Question: I have successfully implemented <URL> slide navigation library. I can slide the main viewport in and out to reveal and hide the navigation on the left of the viewport.
However, I'm unable to find a way of hiding and showing the navigation via button click. How can I tie in my existing slide navigation into a button click action?
My attempt to add a customized bar to Main.js was a matter of extending TitleBar in a class called CustomBar. I then used it via xtype in Main.js. The code below shows my Main.js code with configuration for the Slide Navigation library:
'''
Ext.define('RT.view.Main', {
extend: 'Ext.ux.slidenavigation.View',
xtype: 'main',
requires: [
'Ext.TitleBar',
// 'Ext.Video'
],
config: {
fullscreen: true,
// slideSelector: 'x-toolbar',
slideSelector: '',
containerSlideDelay: 10,
selectSlideDuration: 200,
itemMask: true,
/*slideButtonDefaults: {
selector: 'toolbar'
},*/
listPosition: 'left',
list: {
maxDrag: 300,
width: 200,
items: [
{
xtype: 'toolbar',
docked: 'top',
ui: 'light',
title: {
title: 'Menu',
centered: false,
width: 200,
left: 0,
},
items: [{
docked: 'top',
xtype: 'searchfield',
placeHolder: 'search',
width: 180
}]
}
]
},
slideButton: true,
slideButton: {
selector: 'toolbar'
},
defaults: {
style: 'background: red',
xtype: 'container',
},
/****************************************************/
items: [
{
title: 'Welcome',
iconCls: 'home',
styleHtmlContent: true,
scrollable: true,
items: {
docked: 'top',
xtype: 'custombar',
},
html: [
"You've just generated a new Sencha Touch 2 project. What you're looking at right now is the ",
"contents of <a target='_blank' href="app/view/Main.js">app/view/Main.js</a> - edit that file ",
"and refresh to change what's rendered here."
].join("")
},
{
title: 'Messages',
xtype: 'messages',
iconCls: 'user',
},
{
title: 'Sections',
xtype: 'sections'
},
{
title: 'submenu#1',
html: 'submenu#1',
group: 'Group 2',
},
{
title: 'submenu#2',
html: 'submenu#2'
},
{
title: 'submenu#3',
html: 'submenu#3'
},
]
}
});
'''
My customBar.js code is as follows:
'''
Ext.define('RT.view.CustomBar',{
extend: 'Ext.TitleBar',
xtype: 'custombar',
config:{
title: 'TESTING ...',
items: [
{
// name: 'BTNslidenav',
iconMask: true,
iconCls: 'list',
ui: 'plain',
},
{
iconMask: true,
// iconCls: 'user',
iconCls: 'star',
ui: 'plain',
align: 'right'
}
]
}// config
});
'''
This customBar code is used by Views statically. My LIST components use a different solution for getting the NavigationBar and adding components to it to generate a similar looking bar as CustomBar.
I need to make a connection between my pre-existing LIST icon button from CustomBar.js with the Slide Navigation functionality - so I can drag or click the icon to show/hide the navigation menu.
Having followed your direction in your update below and in my <URL> question, the solution I implemented for placing my LIST back buttons into the same toolbar as my custom navigation no longer worked. The image below shows my results:

I had been successfully using the following code to detect the messages and sections list views, get the navigation bar and place my icons into the bar. However, as there is no listener and just the slideButton configuration, my code is redundant:
'''
Ext.define('RT.controller.BarGenerator', {
extend: 'Ext.app.Controller',
config: {
refs: {
messagesView: 'messages',
sectionsView: 'sections'
},
control: {
'sections': {
initialize: 'generateBarSections'
},
'messages': {
initialize: 'generateBarMessages'
},
}
},
//called when the Application is launched, remove if not needed
launch: function(app) {
},
generateBarSections: function(list, record){
console.log('LOADING ICONS AND CUSTOMIZING BAR!');
navigationview = this.getSectionsView().getNavigationBar();
navigationview.add(
{
// name: 'BTNslidenav',
id: 'BTNslidenav',
iconMask: true,
iconCls: 'list',
ui: 'plain',
},
{
id: 'BTNuser',
iconMask: true,
iconCls: 'user',
ui: 'plain',
align: 'right'
}
);
},
generateBarMessages: function(list, record){
console.log('LOADING ICONS AND CUSTOMIZING BAR!');
navigationview = this.getMessagesView().getNavigationBar();
navigationview.add(
{
slideButton: {
selector: "custombar"
},
// name: 'BTNslidenav',
id: 'BTNslidenav',
iconMask: true,
iconCls: 'list',
ui: 'plain',
},
{
id: 'BTNuser',
iconMask: true,
iconCls: 'user',
ui: 'plain',
align: 'right'
}
);
}
});
'''
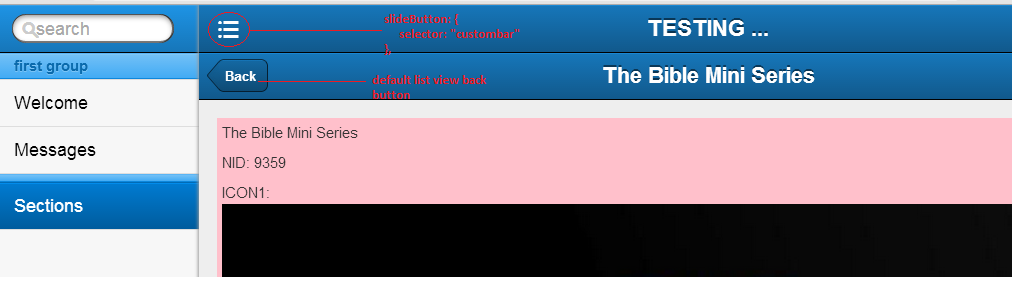
Answer: The Ext.ux.slidenavigation.View comes with a slide button functionality.
You only need to specify where the button should be.
You can populate the items array of the Ext.ux.slidenaviagtion.View with containers. These containers have a property 'slideButton' where you can define a selector which is used to find the component into which the button should be inserted.
'''
items : [
{
xtype : 'container',
group : 'my first group',
slideButton :
{
selector : 'toolbar'
},
items :
[
{
xtype : 'toolbar',
itemId : 'start_toolbar',
title : 'first view',
docked : 'top'
},
{
xtype : 'start'
}
]
},
{
xtype : 'container',
group : 'my first group',
slideButton :
{
selector : 'toolbar'
},
items :
[
{
xtype : 'toolbar',
title : 'second view',
docked : 'top'
},
{
xtype : 'anotherview'
}
]
}
]
'''
In the example the items array of the Ext.ux.slidenavigation.View holds 2 containers. A container always holds two components. A toolbar and the actual view I want to show. The 'slideButton' config property defines that the button is inserted into a component with the xtype toolbar.
Thank you for providing some code. I have rearranged your code, so it fits my example.
'''
Ext.define('RT.view.CustomBar',{
extend: 'Ext.TitleBar',
xtype: 'custombar',
config:{
title: 'TESTING ...',
items: [
{
iconMask: true,
// iconCls: 'user',
iconCls: 'star',
ui: 'plain',
align: 'right'
}
]
}// config
});
'''
First, I have removed your button from your custombar. The slide navigation will create the button for you.
'''
Ext.define('RT.view.Main', {
extend: 'Ext.ux.slidenavigation.View',
xtype: 'main',
requires: [
'Ext.TitleBar'
],
config: {
fullscreen: true,
containerSlideDelay: 10,
selectSlideDuration: 200,
itemMask: true,
listPosition: 'left',
list: {
maxDrag: 300,
width: 200,
items: [
{
xtype: 'toolbar',
docked: 'top',
ui: 'light',
title: {
title: 'Menu',
centered: false,
width: 200,
left: 0,
},
items: [{
docked: 'top',
xtype: 'searchfield',
placeHolder: 'search',
width: 180
}]
}
]
},
slideButton: true,
/****************************************************/
slideButtonDefaults: {
iconMask: true,
iconCls: 'list',
ui: 'plain'
},
items: [
{
xtype: "container",
group: "first group",
title: 'Welcome',
iconCls: 'home',
slideButton: {
selector:"custombar"
},
items: [
{
docked: 'top',
xtype: 'custombar',
},
{
styleHtmlContent: true,
scrollable: true,
html: [
"You've just generated a new Sencha Touch 2 project. What you're looking at right now is the ",
"contents of <a target='_blank' href="app/view/Main.js">app/view/Main.js</a> - edit that file ",
"and refresh to change what's rendered here."
].join("")
}
]
},
{
xtype: "container",
group: "first group",
title: 'Messages',
iconCls: 'user',
slideButton: {
selector: "custombar"
},
items: [
{
docked: 'top',
xtype: 'custombar',
},
{
xtype: 'messages'
}
]
}
]
}
});
'''
Since the slide navigation will create the slide button for you, you can use 'slideButtonDefaults' to customize it.
The items array of the slide navigation is the important part.
It contains now two containers. That means you get two entries in the side navigation. Each of these container contain your custombar and the view you actually want to show when one taps an entry in the side navigation.
Each of the wrapping container define where the slide button will be placed in its child views. It's done by
'''
slideButton: {
selector: 'custombar'
}
'''
And that's it.
This happens because you have multiple toolbars now. The testing-toolbar is inserted into every container that will be displayed by the slide navigation. The other toolbar comes from the navigation view which is hosted inside the slide navigation container.
The are some ways to "fix" it.
First you could hide the navigation view toolbar when it comes active and your first view inside the navigation view is shown. It's important that this view is a view that will never have a logical predecessor. So there will never be any reason to have a back button at that level. When you start navigating in the navigation view and you push more and more views to it you can hide the 'testing'-toolbar. The question is: is it important that you have the slide button in every child view or is it good enough to have it on the top view only. Consider this: to many buttons in a toolbar is quite to much and might confuse the user. Opening the slide navigation is still possible by swiping.
Or you don't use your custombar at all but customize the titlebar of the navigation view. The items array of your slide navigation would look like this:
'''
items: [
{
xtype: "container",
group: "first group",
title: 'Welcome',
iconCls: 'home',
slideButton: {
selector:"titlebar"
},
items: [
{
xtype: "navview"
}
]
},
{
xtype: "container",
group: "first group",
title: 'Messages',
iconCls: 'user',
slideButton: {
selector: "tilebar"
},
items: [
{
xtype: 'navView2'
}
]
}
]
'''
But be aware of having two buttons in the navigation titlebar (docked to the left) when you start pushing views.